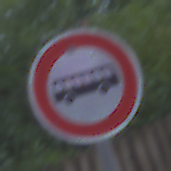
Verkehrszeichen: VerbotKraftomnibusse
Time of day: SunriseSunset
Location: Outdoor (Urban)
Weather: PartlyCloudy
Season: NotSpecified
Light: Natural